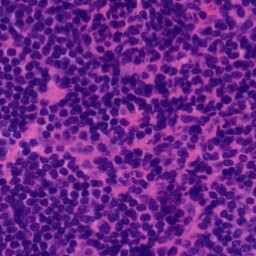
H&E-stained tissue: Tonsil